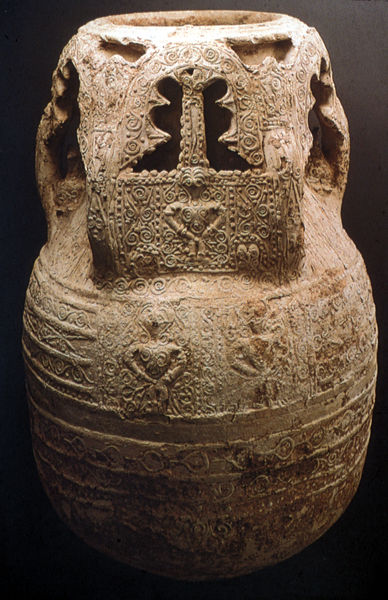
Titel: Wasserkrug aus Syrien
Standort: Paris
Institution: Institute du Monde Arab
Schlagwörter: kopf, schatten, wasser, frauen, gelb, menschen, ocker, braun, fenster, frau, hell, licht, nase, schmuck, säule, weiss, zeichen, rot, beige, muster, ornament, alt, arme, band, mensch, stein, hände, erde, figur, personen, schön, kreis, rund, amphore, henkel, keramik, krug, ranken, ton, vase, relief, topf, farbig, linien, figuren, rundbogen, dekor, floral, ornamente, verzierung, streifen, metall, bauch, model, oberkörper, foto, fotografie, photographie, punkte, vier, gefäß, antike, ringe, orient, orientalisch, kreise, asiatisch, göttin, gravur, oranmente, photo, herzen, geometrisch, zacken, griffe, öffnung, arabisch, farbfoto, antik, mittelalter, griechenland, trog, herz, bänder, indien, ziseliert, arabien, islam, behälter, durchbrochen, artefakt, urne, verzierungen, fruchtbarkeit, bauchig, prägung, vorrat, töpfern, öffnungen, archäologie, kringel, ausgrabung, terracotta, islamisch, tonvase, indisch, oriental, iranisch, ornamenten, scherbe, schörkel, bronce, amorphe, durchbrochensitzen, durchbrüche, eingeprägt, geometrische muster, geprägt, vier henkel, archeologie, sandfarbig, figuren weiblich, zieseliert, ägyp, weibliche bpste